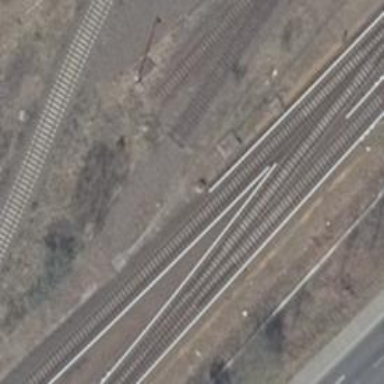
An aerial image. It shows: Light rail electrified railway.